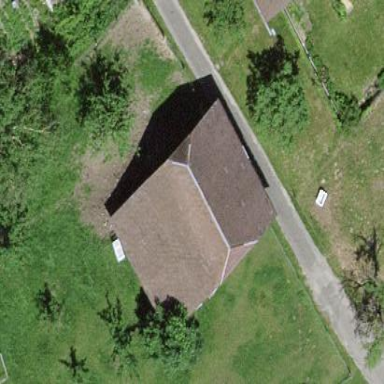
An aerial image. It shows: Barn.